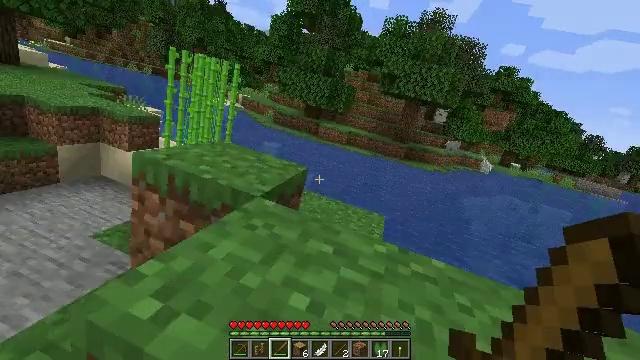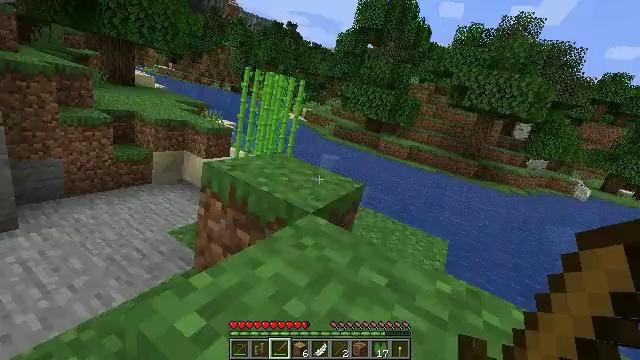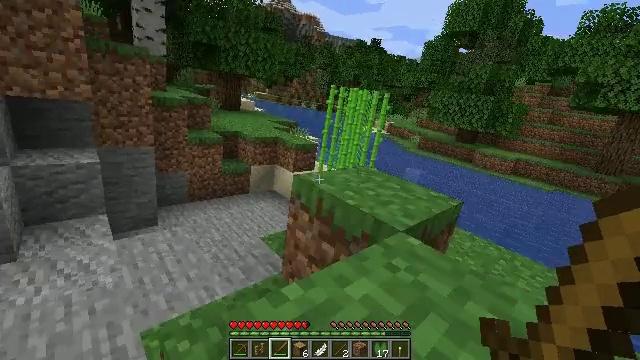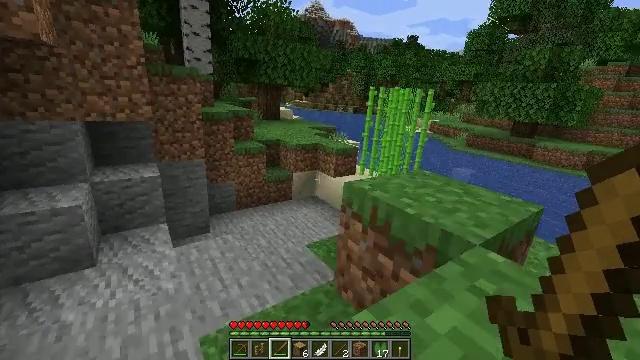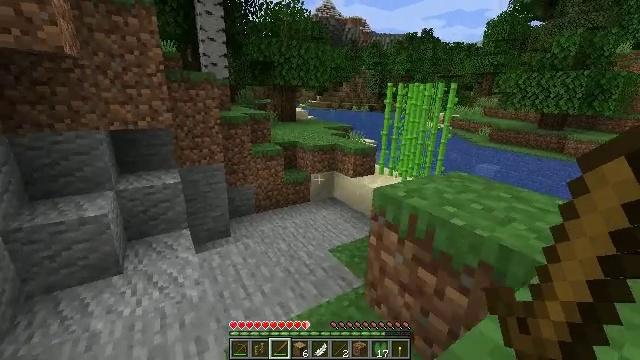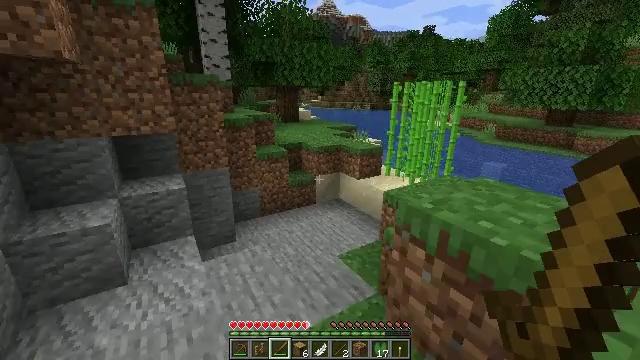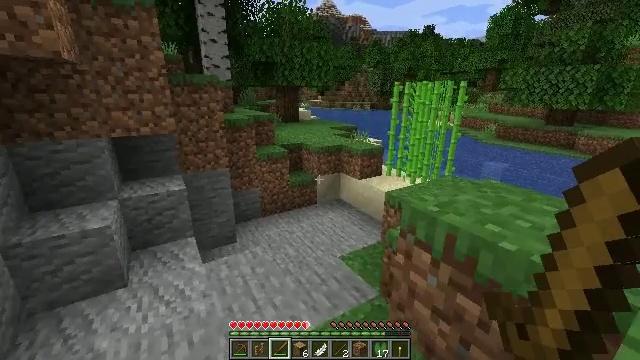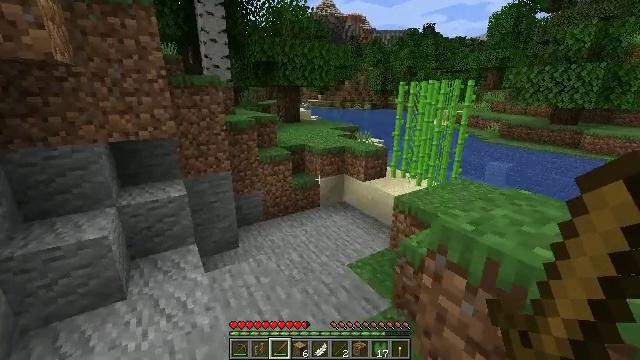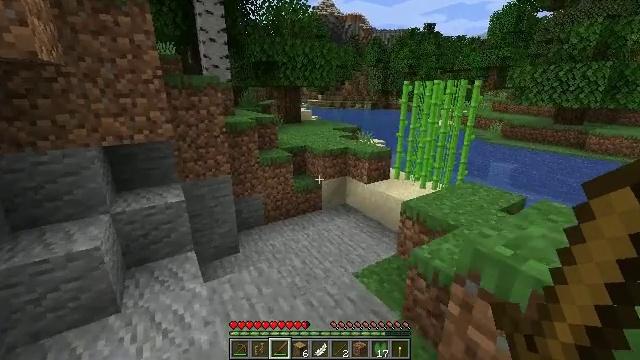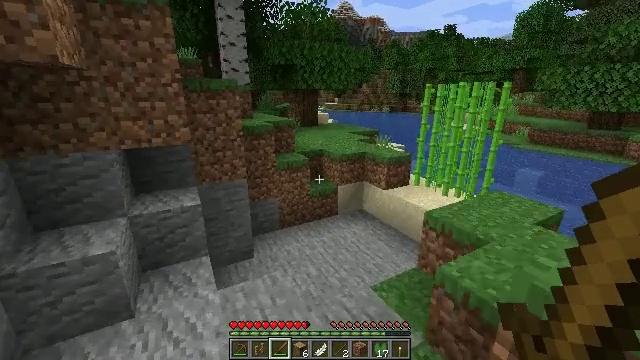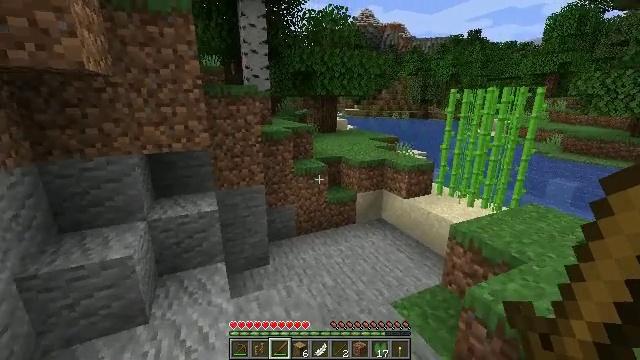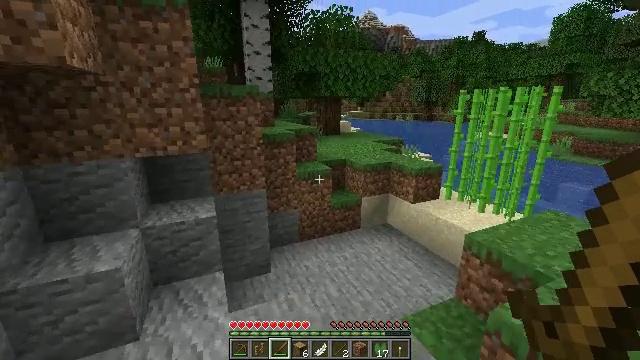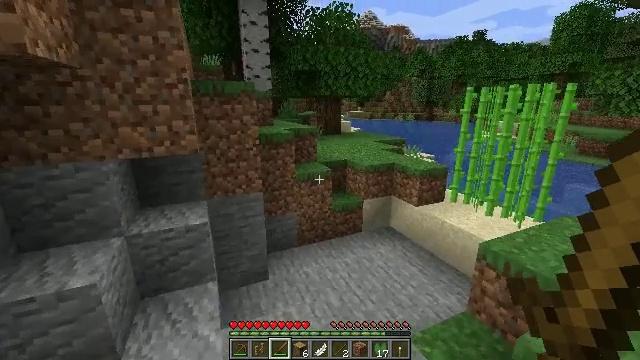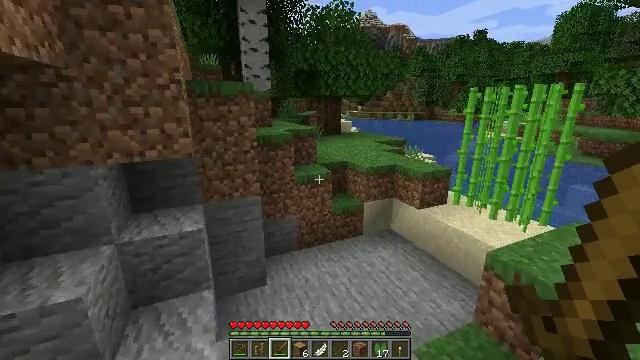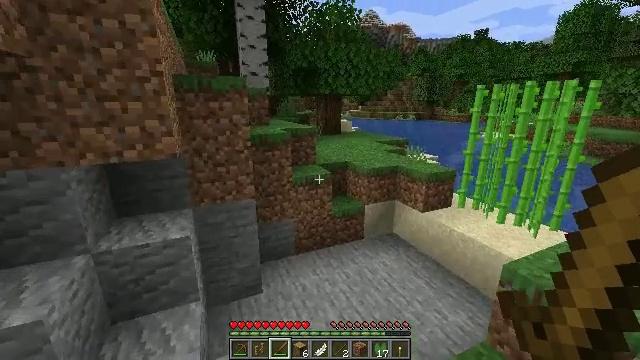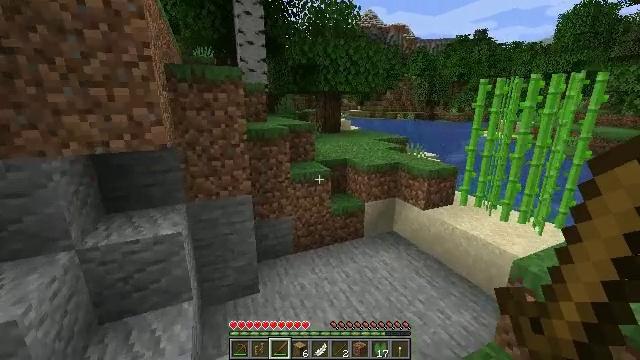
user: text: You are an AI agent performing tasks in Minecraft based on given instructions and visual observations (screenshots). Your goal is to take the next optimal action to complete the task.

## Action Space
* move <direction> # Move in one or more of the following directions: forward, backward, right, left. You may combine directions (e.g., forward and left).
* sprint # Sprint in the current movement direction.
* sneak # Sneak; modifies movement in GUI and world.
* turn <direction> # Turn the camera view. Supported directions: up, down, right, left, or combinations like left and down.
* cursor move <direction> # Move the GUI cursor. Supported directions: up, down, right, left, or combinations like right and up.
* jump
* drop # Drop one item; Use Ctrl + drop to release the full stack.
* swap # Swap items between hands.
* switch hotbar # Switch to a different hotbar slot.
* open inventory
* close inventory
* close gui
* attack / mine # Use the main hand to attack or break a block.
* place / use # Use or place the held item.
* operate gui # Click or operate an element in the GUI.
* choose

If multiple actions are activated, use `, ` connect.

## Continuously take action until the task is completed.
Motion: motion action
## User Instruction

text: Cut down the sugar cane stalks.
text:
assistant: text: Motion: move forward, turn left
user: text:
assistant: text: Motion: move forward, turn left
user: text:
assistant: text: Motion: move forward, turn left
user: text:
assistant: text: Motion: move forward, turn left
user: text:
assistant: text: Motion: move forward
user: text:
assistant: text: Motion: move forward
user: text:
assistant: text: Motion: move forward
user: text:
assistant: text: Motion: move forward
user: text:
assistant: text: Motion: move forward, turn left
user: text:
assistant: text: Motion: move forward, turn left and up
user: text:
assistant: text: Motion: move forward
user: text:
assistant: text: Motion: move forward
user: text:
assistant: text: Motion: move forward
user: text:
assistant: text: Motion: move forward
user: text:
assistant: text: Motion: move forward
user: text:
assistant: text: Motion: move forward, turn right
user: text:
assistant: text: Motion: move forward, turn right
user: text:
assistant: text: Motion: move forward, turn right
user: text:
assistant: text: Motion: move forward
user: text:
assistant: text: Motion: move forward
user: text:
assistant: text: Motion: move forward
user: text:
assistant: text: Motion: move forward
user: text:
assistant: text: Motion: move forward
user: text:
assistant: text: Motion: move forward
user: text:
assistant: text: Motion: move forward
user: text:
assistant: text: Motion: move forward
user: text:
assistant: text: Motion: move forward, turn right and up
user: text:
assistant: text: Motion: move forward, turn right
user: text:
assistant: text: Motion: move forward
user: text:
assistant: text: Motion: move forward, attack / mine